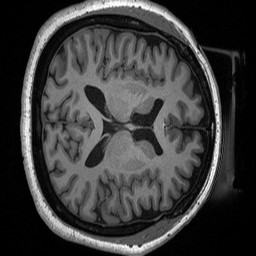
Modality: T1w
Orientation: axial
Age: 48
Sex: female
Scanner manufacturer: siemens
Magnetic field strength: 3 T
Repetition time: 2.53 s
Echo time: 0.00219 s